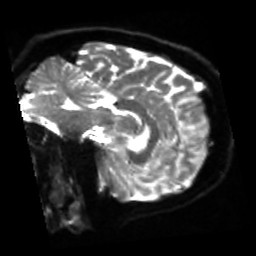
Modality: sbref
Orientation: sagittal
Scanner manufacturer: siemens
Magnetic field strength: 3 T
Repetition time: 4 s
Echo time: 0.0594 s